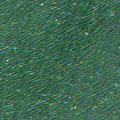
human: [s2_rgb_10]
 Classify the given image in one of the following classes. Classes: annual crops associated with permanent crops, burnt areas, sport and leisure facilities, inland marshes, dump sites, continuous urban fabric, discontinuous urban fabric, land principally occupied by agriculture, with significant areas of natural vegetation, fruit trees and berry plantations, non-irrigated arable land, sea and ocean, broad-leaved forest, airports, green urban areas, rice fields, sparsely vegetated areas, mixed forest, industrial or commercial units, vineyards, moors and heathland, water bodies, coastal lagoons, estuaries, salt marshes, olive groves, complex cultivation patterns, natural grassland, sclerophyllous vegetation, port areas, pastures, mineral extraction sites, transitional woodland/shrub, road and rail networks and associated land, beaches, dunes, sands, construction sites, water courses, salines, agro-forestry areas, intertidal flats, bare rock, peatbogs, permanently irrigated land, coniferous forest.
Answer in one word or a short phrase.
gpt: sea and ocean